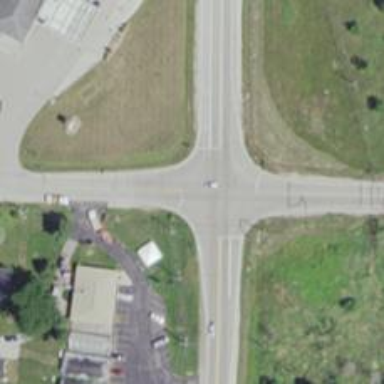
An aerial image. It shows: Road with stop sign.